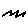
Label: zigzag